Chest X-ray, PA view. Patient: 42 years old, sex M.
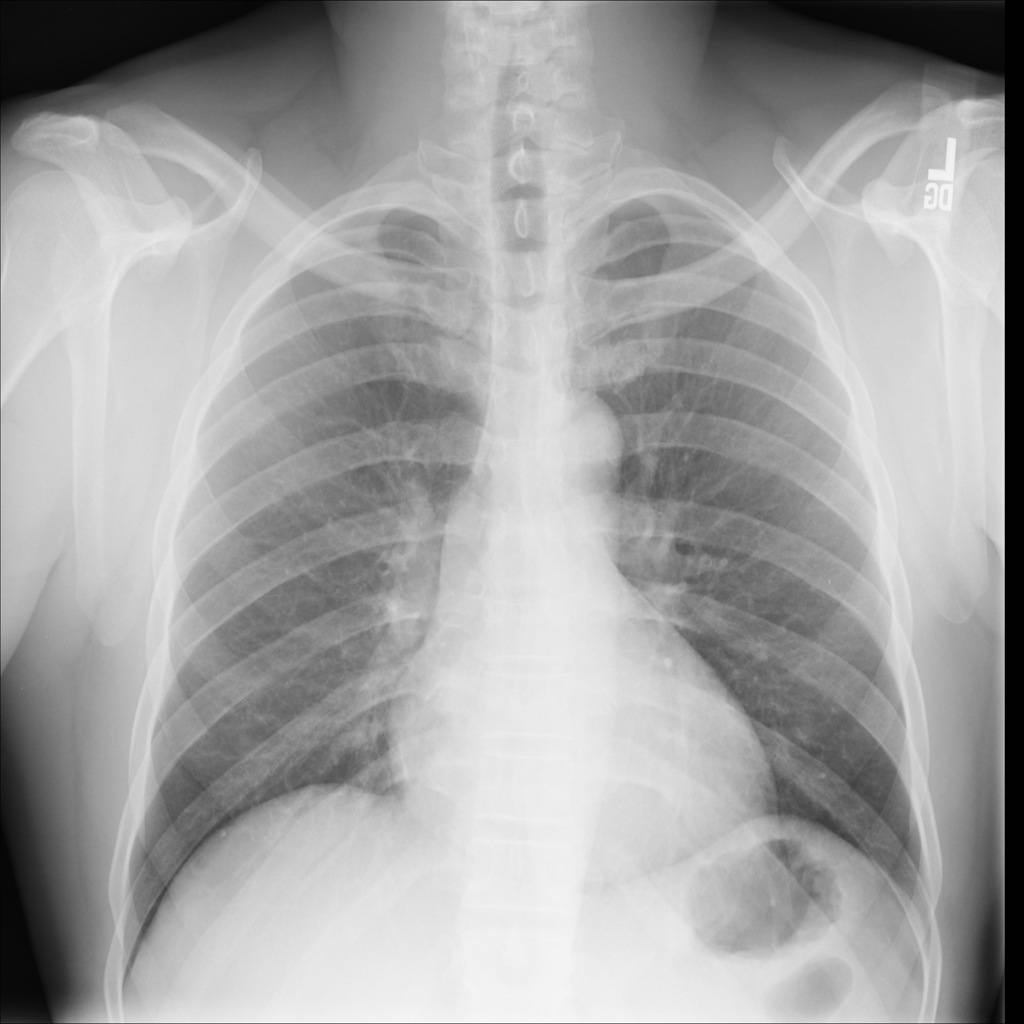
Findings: No Finding